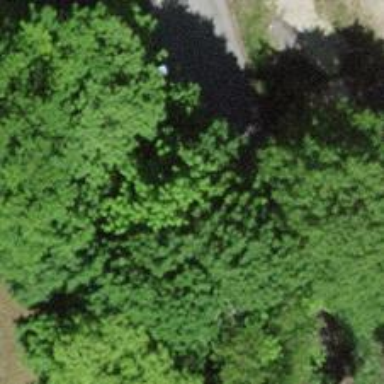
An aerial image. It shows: Broadleaved tree in natural setting.